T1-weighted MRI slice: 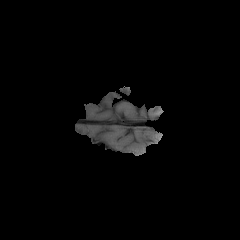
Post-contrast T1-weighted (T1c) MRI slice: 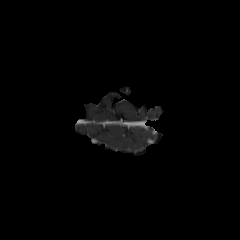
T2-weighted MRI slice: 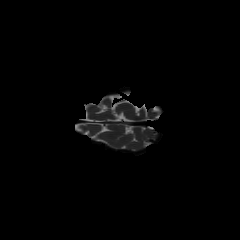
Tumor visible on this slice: no